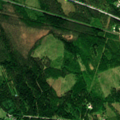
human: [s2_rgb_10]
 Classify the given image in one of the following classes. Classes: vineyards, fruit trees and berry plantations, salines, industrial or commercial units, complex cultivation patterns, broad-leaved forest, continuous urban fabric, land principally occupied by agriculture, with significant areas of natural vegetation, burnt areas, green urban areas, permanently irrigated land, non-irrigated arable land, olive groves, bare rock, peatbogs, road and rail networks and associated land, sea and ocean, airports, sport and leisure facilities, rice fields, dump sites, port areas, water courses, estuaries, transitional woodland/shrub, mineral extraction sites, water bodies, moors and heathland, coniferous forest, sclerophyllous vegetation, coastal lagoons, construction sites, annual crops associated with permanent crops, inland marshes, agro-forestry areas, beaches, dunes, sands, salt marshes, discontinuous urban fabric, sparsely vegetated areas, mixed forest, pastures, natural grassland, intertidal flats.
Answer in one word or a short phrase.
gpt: coniferous forest, mixed forest, transitional woodland/shrub